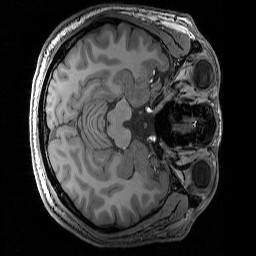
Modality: T1w
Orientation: axial
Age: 26
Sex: male
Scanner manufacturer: siemens
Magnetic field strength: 3 T
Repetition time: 2.3 s
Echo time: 0.00344 s